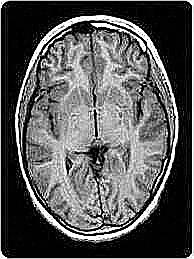
Label: notumor